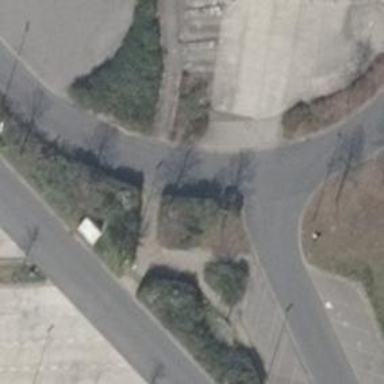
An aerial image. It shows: Concrete service road